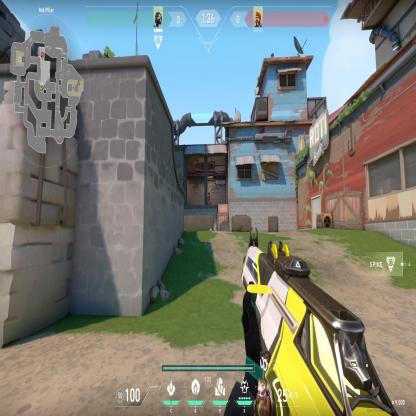
Label: enemy